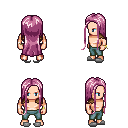
a pixel art fantasy rpg character, male body template, human, light skin, leather shoulder armor, teal pants, pink extra-long hairstyle, bracelets, white slippers, four views (front, back, left, right), 2x2 character sprite sheet, small pixel art, hard edges, no anti-aliasing